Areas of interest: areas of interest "Library"
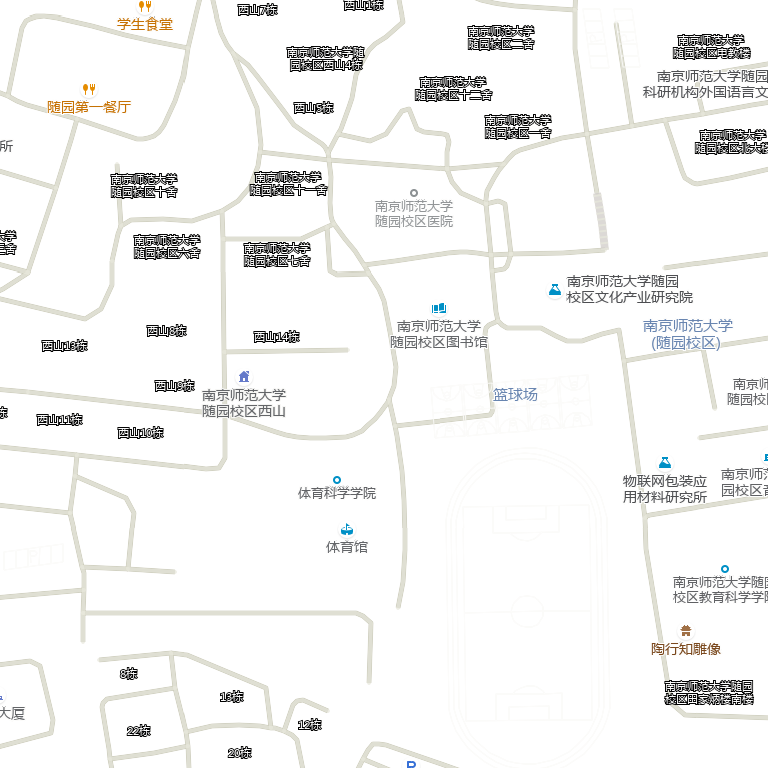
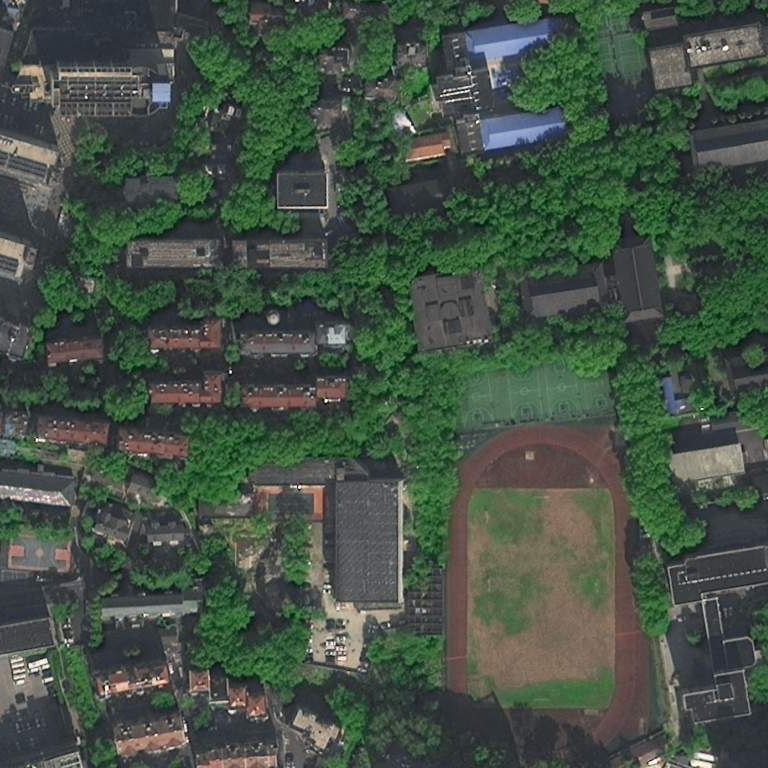